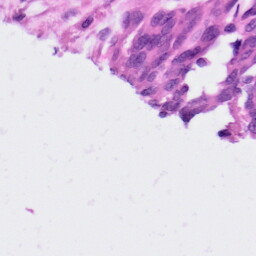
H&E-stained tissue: Ovarian